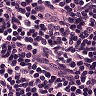
Metastatic tissue present: no